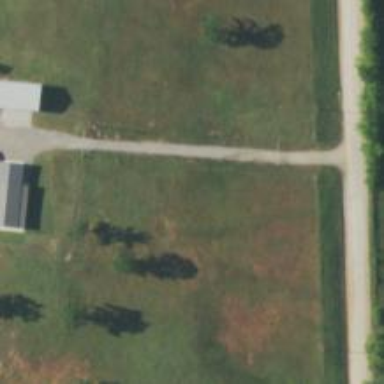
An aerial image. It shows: Driveway.